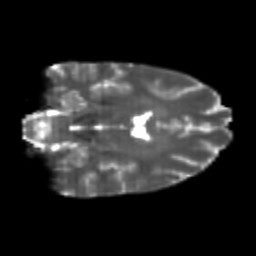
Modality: T2w
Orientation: coronal
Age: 22
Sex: female
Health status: healthy
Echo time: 0.074 s